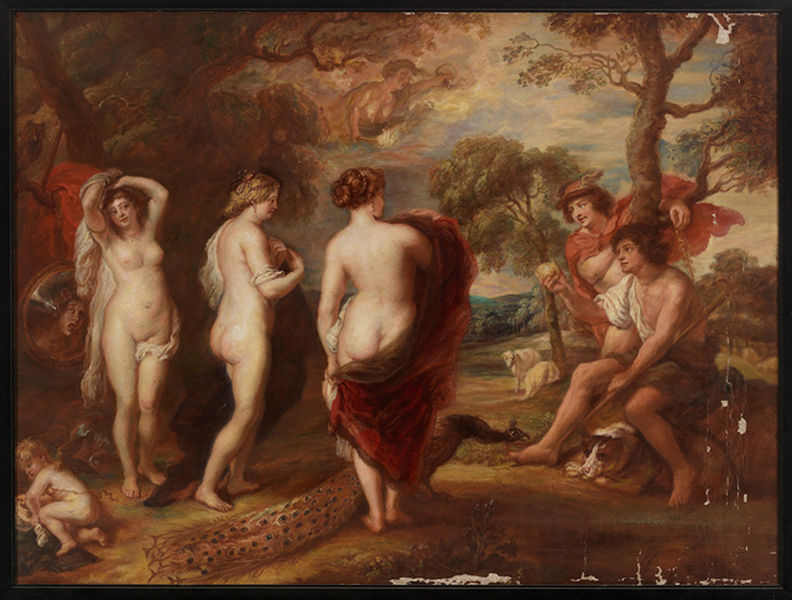
Titel: Copy of The Judgment of Paris
Künstler: Henry Russell
Standort: Amherst (Massachusetts, USA)
Institution: Mead Art Museum, Amherst College
Schlagwörter: baum, gemälde, himmel, mann, nackt, bäume, frauen, sitzen, hut, männer, paris, hund, rot, tuch, natur, drei, kind, wald, engel, apfel, hat, men, oil, women, female, figures, painting, woman, gown, mirror, pfau, angel, apple, gods, man, naked, nude, nudes, sky, tree, göttinen, musen, nymphen, background, water, trees, boy, child, bushes, hera, shawl, schafe, fur, dog, dogs, hats, peacock, sketch, allegory, dead, breast, cupid, putto, cape, muse, trunk, art, butt, study, urteil, cloth, breasts, god, shield, bathing, baby, sheep, aphrodite, ghost, parisurteil, judgement, alive, latin, bottom, penis, creepy, boys, anatomy, babies, iuno, bath, sex, hermes, boobs, buttocks, mute, breats, screaming, gender, three graces, covering, godness, towels, sensuality